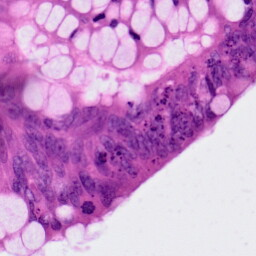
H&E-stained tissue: Colon